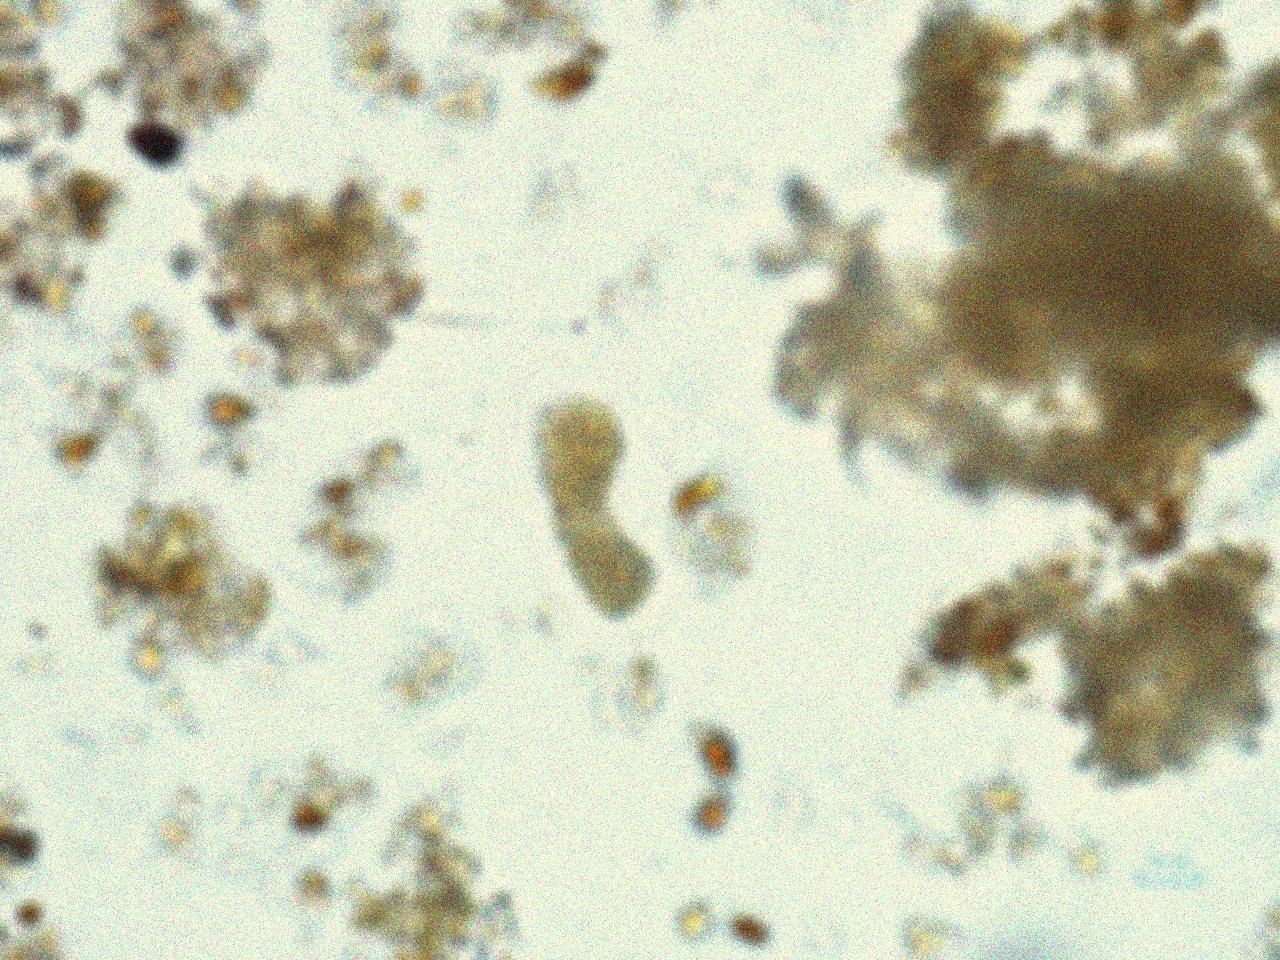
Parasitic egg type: Hookworm egg